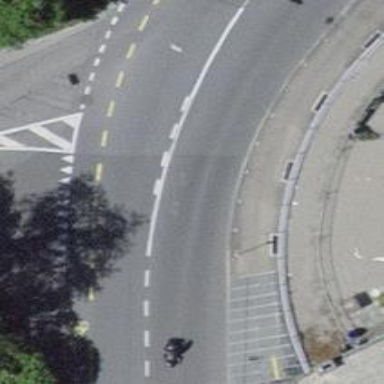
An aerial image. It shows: Asphalt road with primary highway designation. There is dedicated cycle lane on the left.